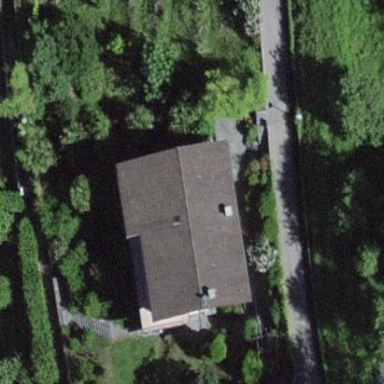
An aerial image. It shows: Semidetached house with gabled roof.